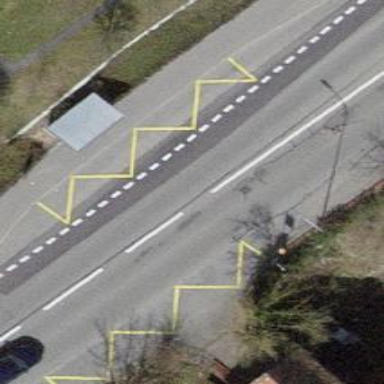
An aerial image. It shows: Bus stop with stop position for public transport.